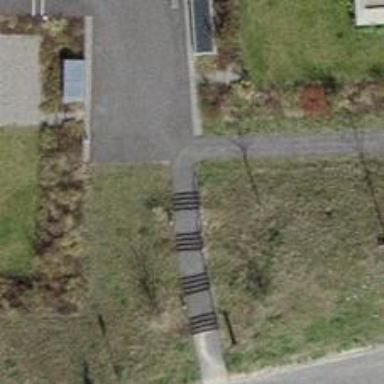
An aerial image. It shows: Asphalt footway.